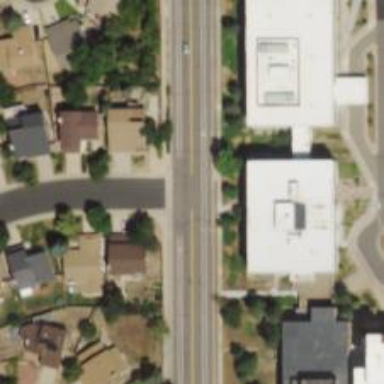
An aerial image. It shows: Tertiary road with asphalt surface and separate sidewalk.